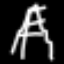
Label: The Eiffel Tower